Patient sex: M
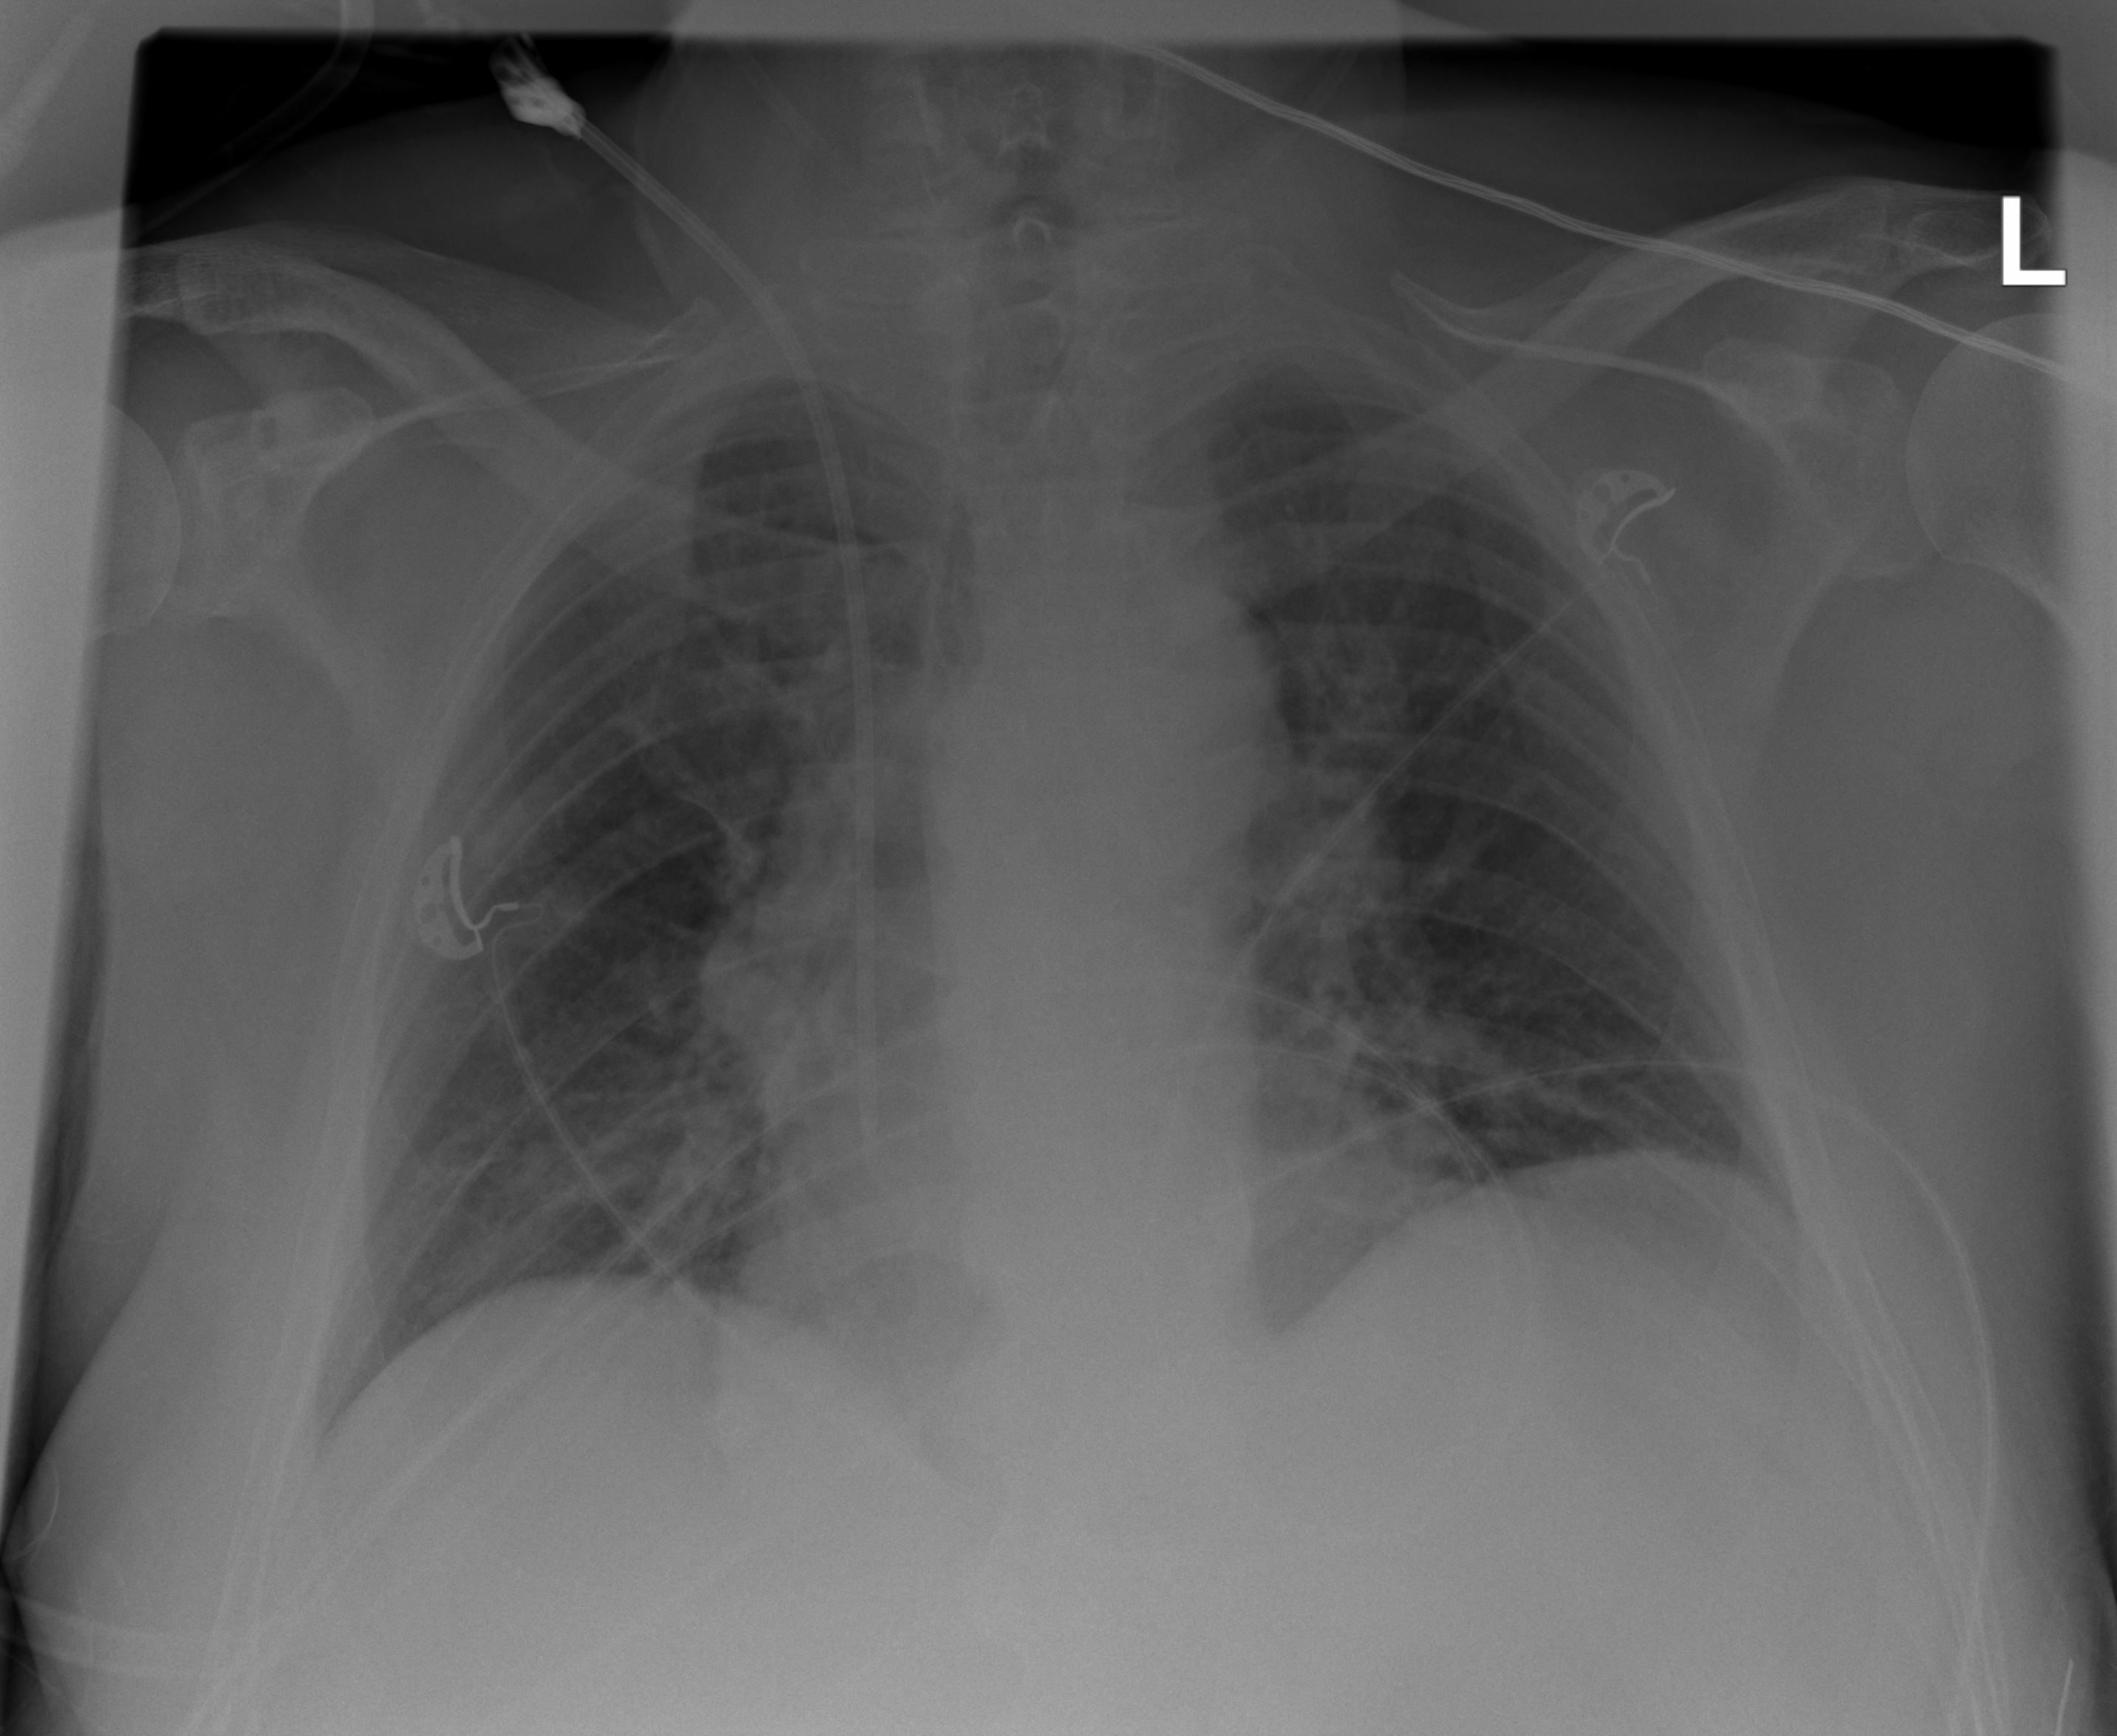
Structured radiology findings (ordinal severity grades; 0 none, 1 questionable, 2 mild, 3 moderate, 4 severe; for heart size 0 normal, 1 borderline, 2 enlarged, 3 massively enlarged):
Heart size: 0
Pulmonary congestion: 2
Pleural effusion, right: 0
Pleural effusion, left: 0
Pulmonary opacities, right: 0
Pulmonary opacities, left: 0
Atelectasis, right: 0
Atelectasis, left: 0